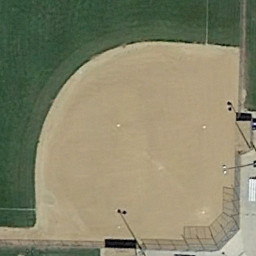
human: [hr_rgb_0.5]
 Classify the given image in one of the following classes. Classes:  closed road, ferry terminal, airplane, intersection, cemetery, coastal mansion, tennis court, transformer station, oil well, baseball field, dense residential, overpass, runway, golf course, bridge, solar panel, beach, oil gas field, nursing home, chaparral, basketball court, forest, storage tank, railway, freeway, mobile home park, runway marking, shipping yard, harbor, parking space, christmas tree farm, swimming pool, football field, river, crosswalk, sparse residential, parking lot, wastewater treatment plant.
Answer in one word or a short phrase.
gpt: baseball field